Interaction volume radius: 10 \u00c5
Interaction volume height: 45 \u00c5
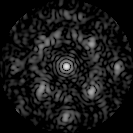
Disorder parameter: 0.4621